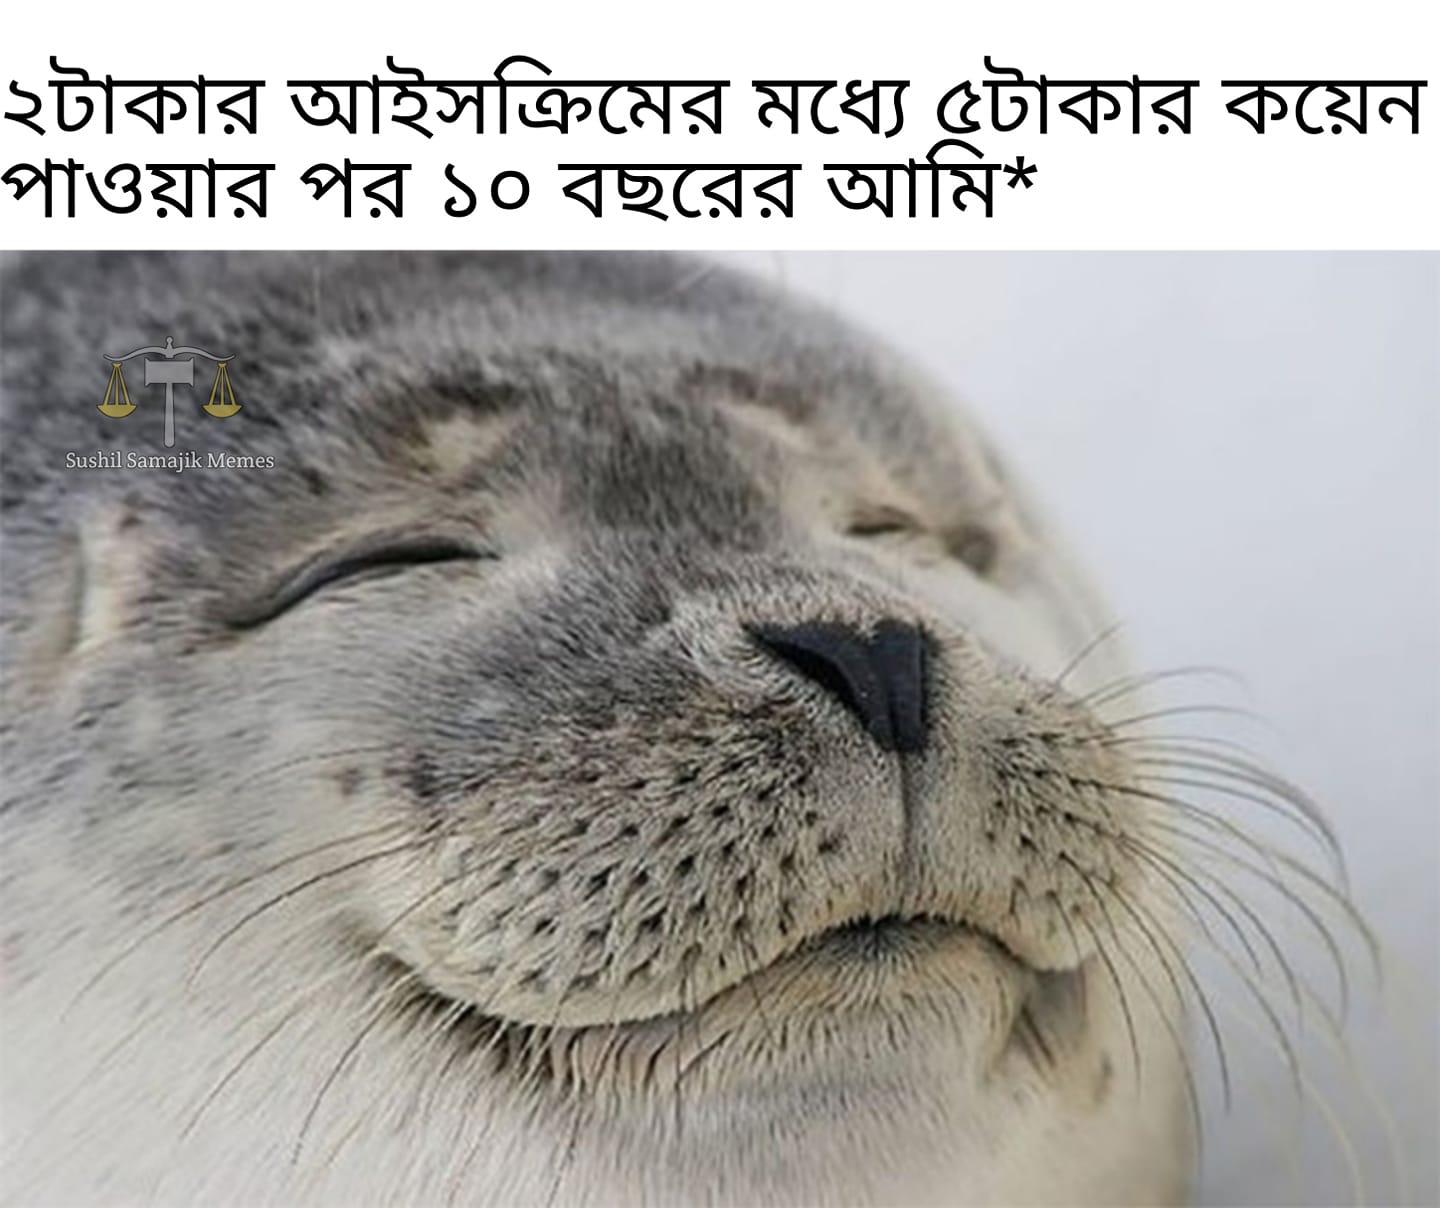
Caption: ২ টাকার আইসক্রিমের মধ্যে ৫ টাকার কয়েন পাওয়ার পর ১০ বছরের আমি*
Label: non-hate